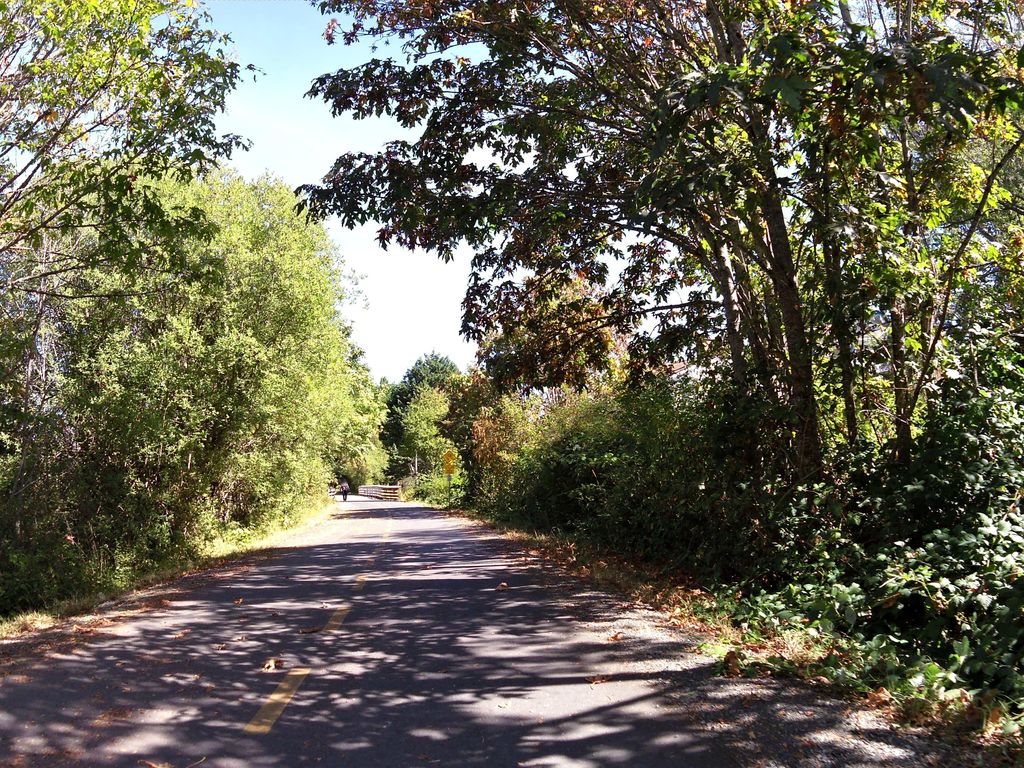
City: victoria